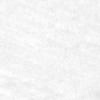
Label: change